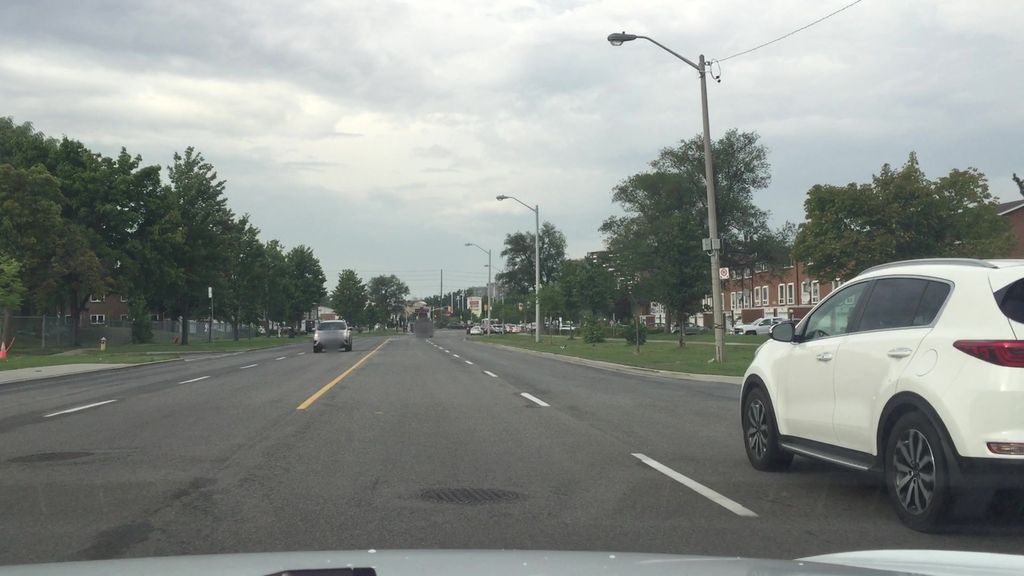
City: toronto